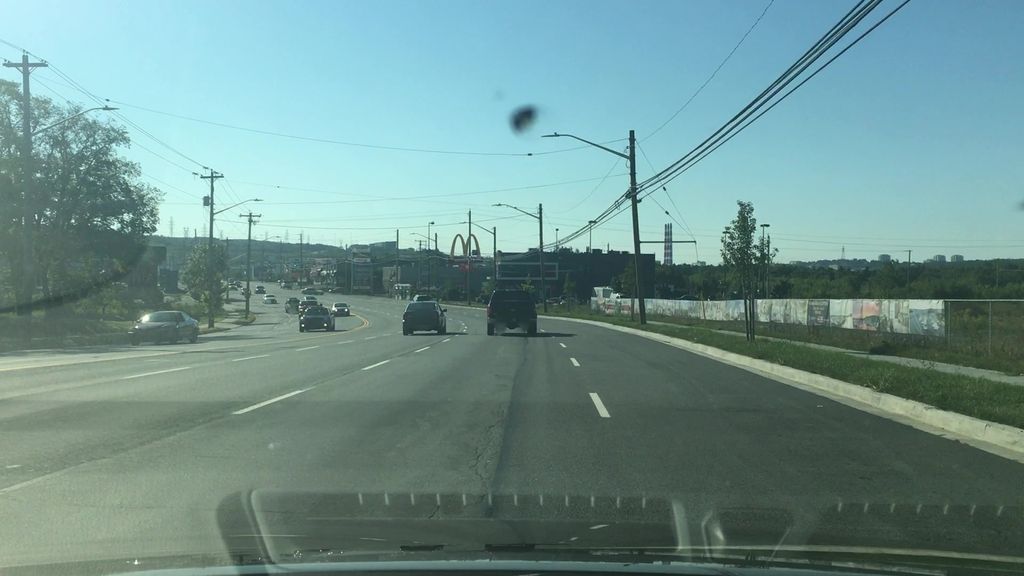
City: halifax